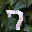
Label: 7